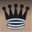
Piece: bQ